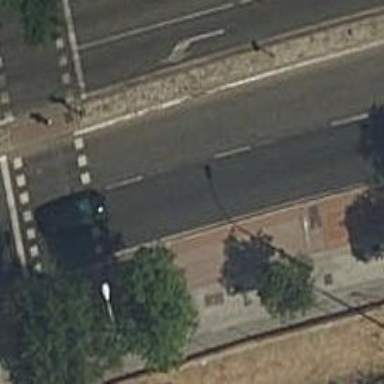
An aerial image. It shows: Kerb serving as barrier.